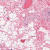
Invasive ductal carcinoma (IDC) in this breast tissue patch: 0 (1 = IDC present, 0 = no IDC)